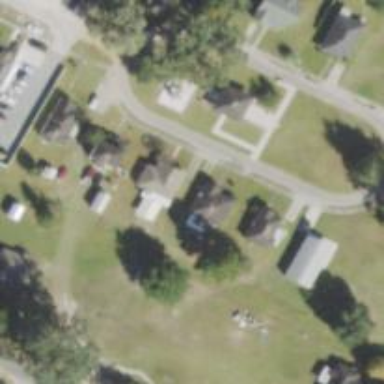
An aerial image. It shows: Residential area consisting of single-family homes.